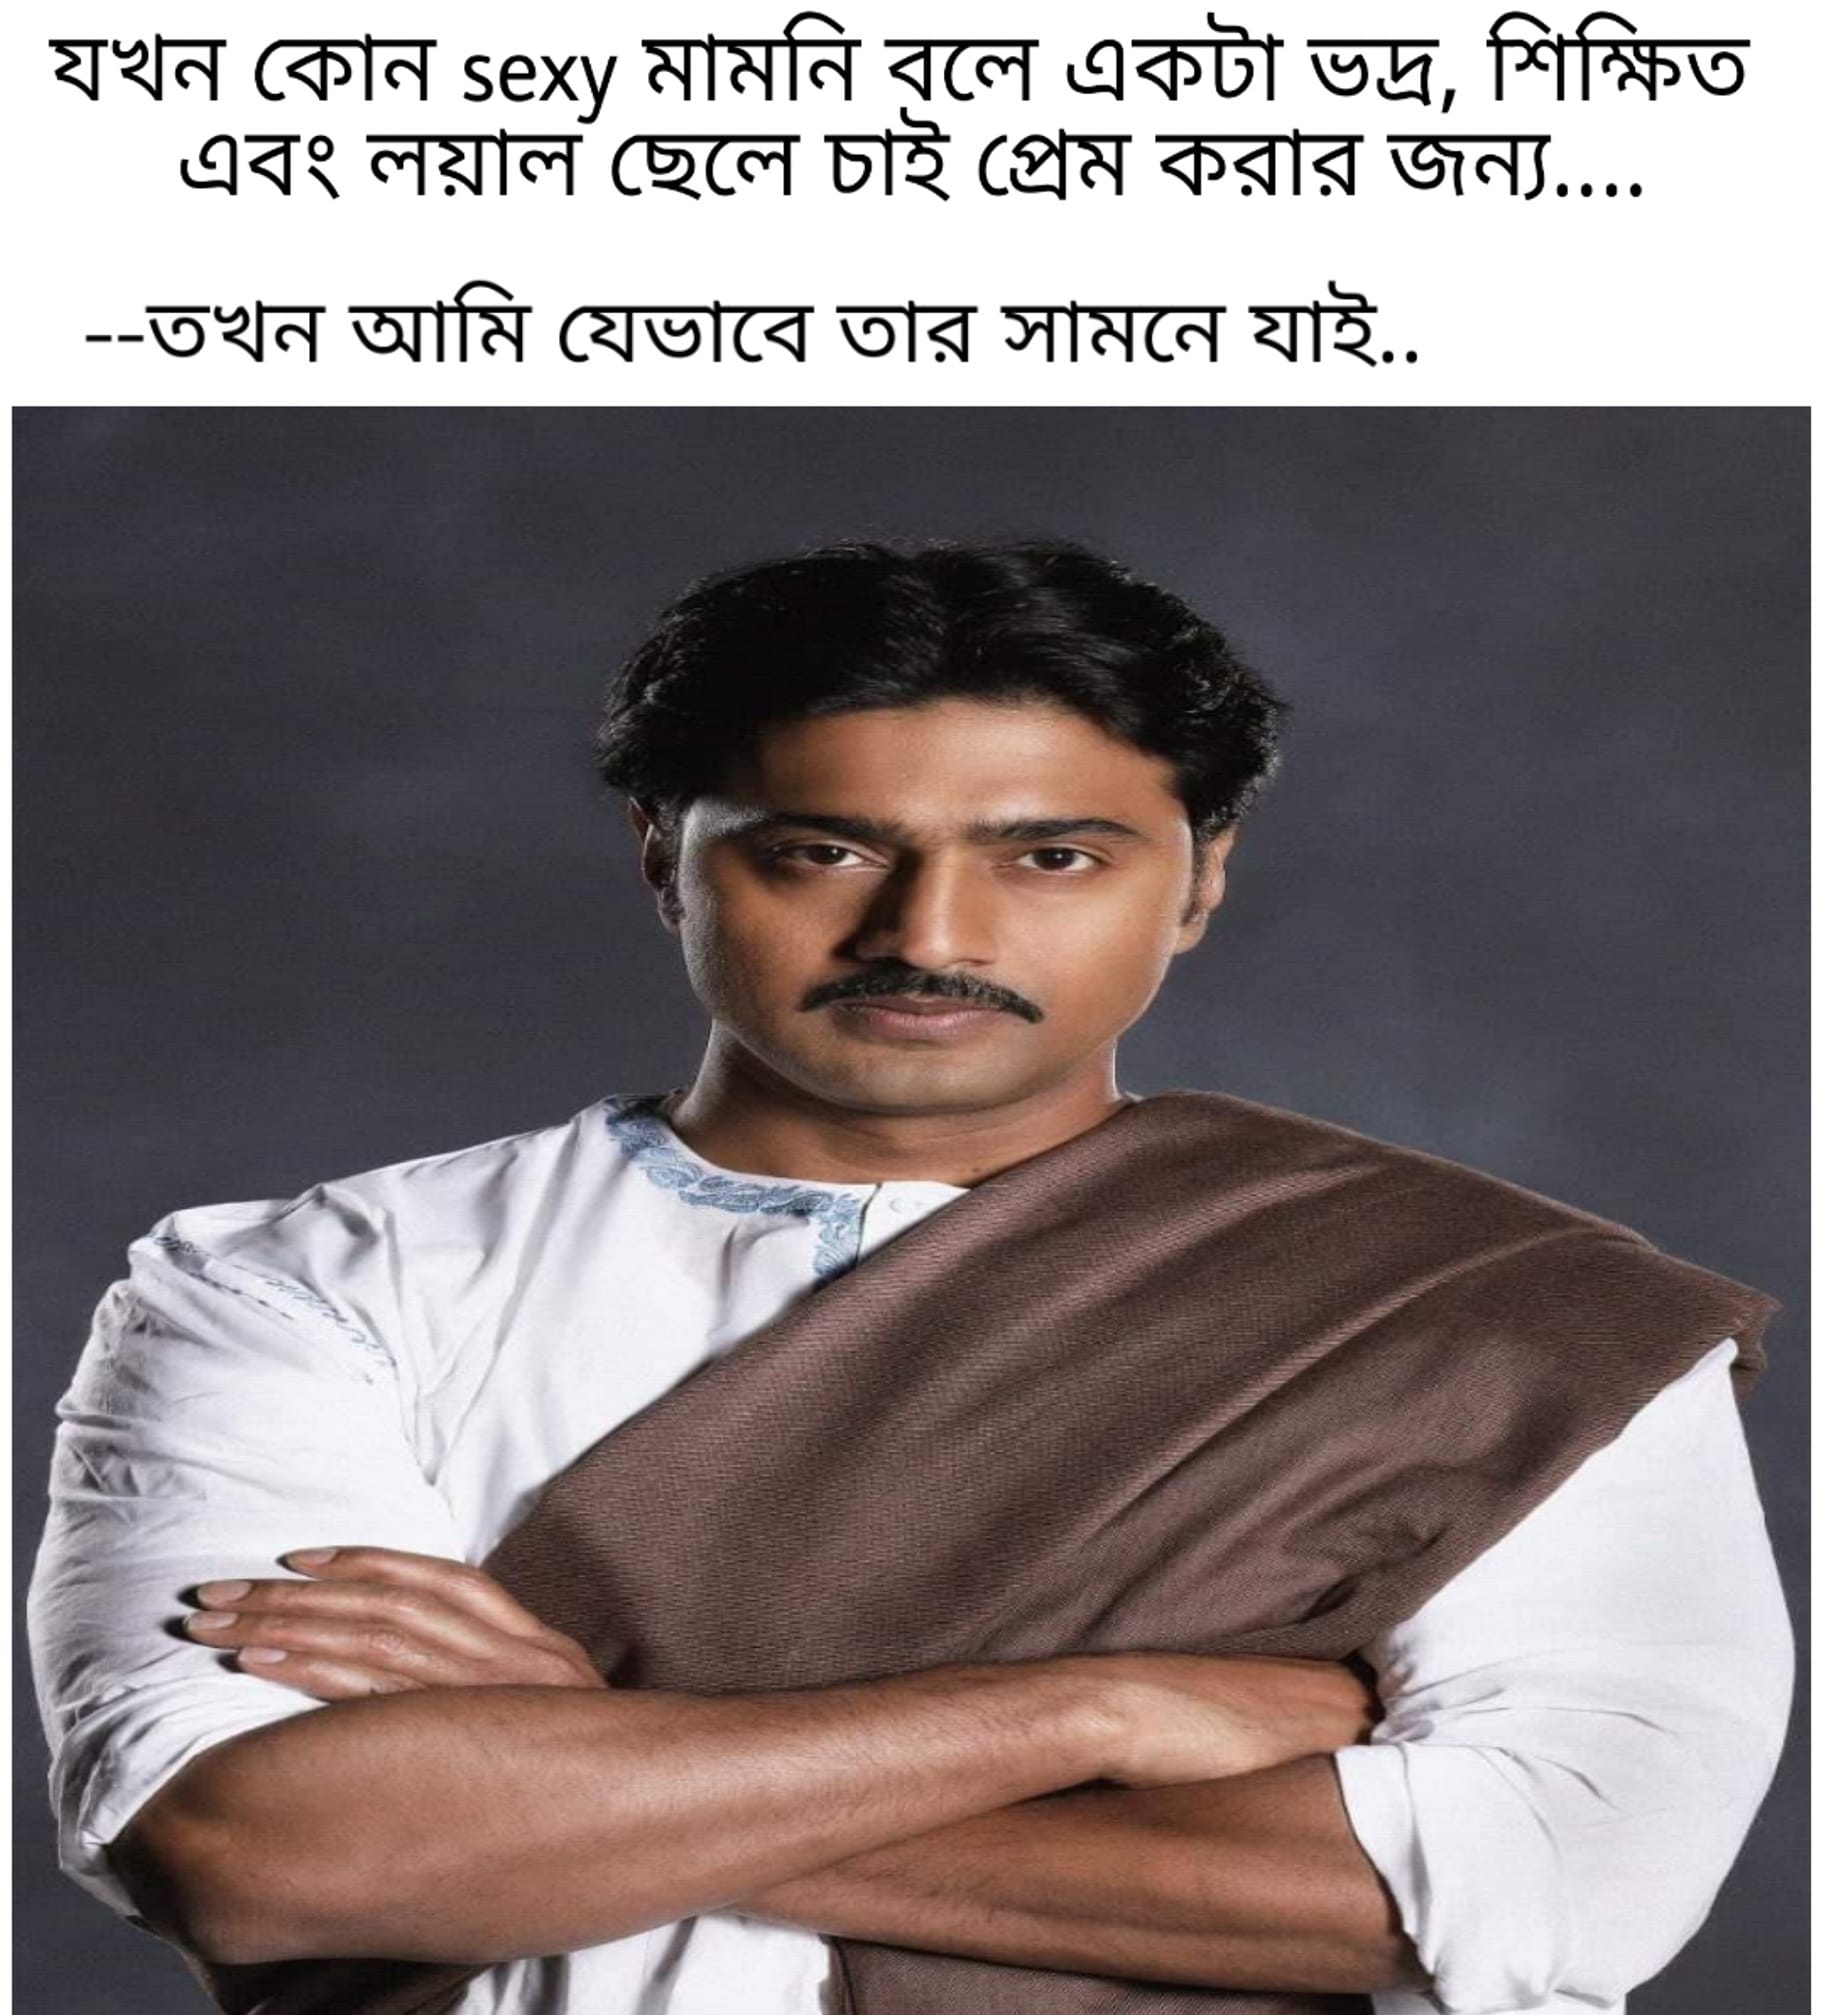
Caption: যখন কোন sexy মামনি বলে একটা ভদ্র , শিক্ষিত এবং লয়াল ছেলে চাই প্রেম করার জন্য ...   -- তখন আমি যেভাবে তার সামনে যাই ...
Label: non-hate